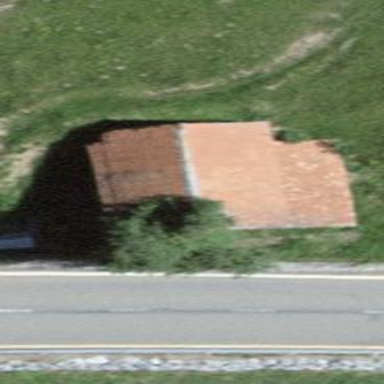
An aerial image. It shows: Rural barn.